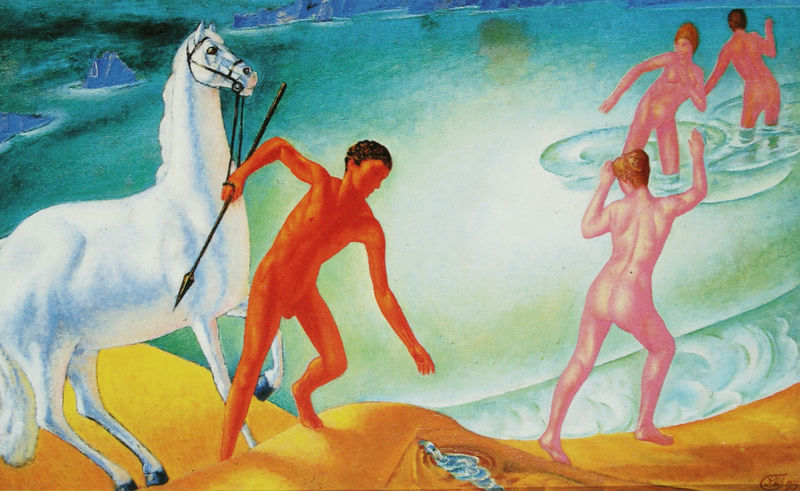
Titel: Durstiger Krieger
Künstler: Kusma Petrow-Wodkin
Standort: St. Petersburg
Institution: Russisches Museum
Schlagwörter: akt, berg, blau, dunkel, felsen, gemälde, hand, haut, kampf, kopf, körper, mann, meer, nackt, schatten, wasser, weiß, akte, baden, badende, fluss, frauen, gelb, grün, menschen, ocker, sand, see, ufer, braun, frau, haar, hell, licht, männer, orange, schwarz, türkis, rot, tier, tiere, tuch, leute, malerei, blond, gesichter, trinken, arm, mensch, stehen, steine, hände, signatur, öl, erde, horizont, hügel, spiegelung, gehen, gewässer, boden, auge, gewand, haare, drei, rosa, pferd, beine, hufe, mähne, schweif, zaumzeug, zügel, strand, wellen, frauenakt, perspektive, leine, moderne, laufen, düne, fels, modern, naiv, füsse, lanze, nackte, junge, pink, bad, waschen, nacktheit, ringe, planschen, nakt, kreise, schlange, snad, schimmel, trense, jüngling, teufel, pfer, halfter, zaum, tränke, speer, pfeil, diana, fische, inseln, winken, paare, inselchen, stehlen, quelle, marc, durst, säubern, neptun, taumzeug, diana im bade, sform, perfekopf, speer7sand